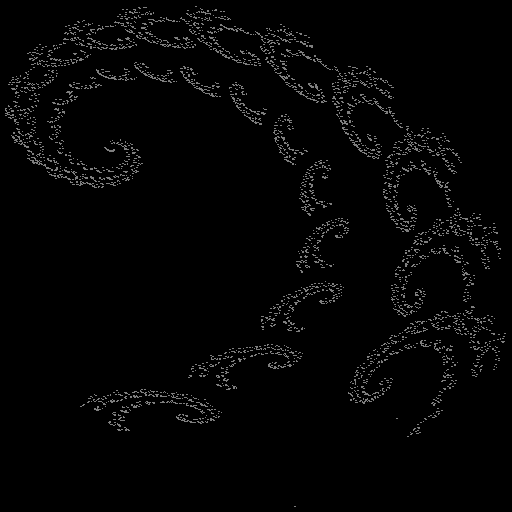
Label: spiral